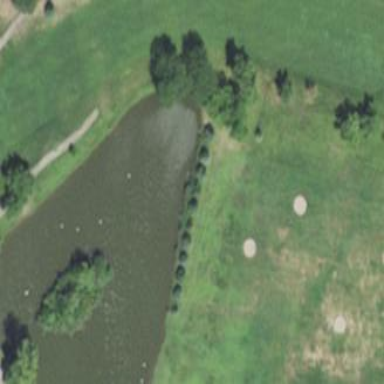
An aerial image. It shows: Water hazard on golf course. The hazard is natural water feature.